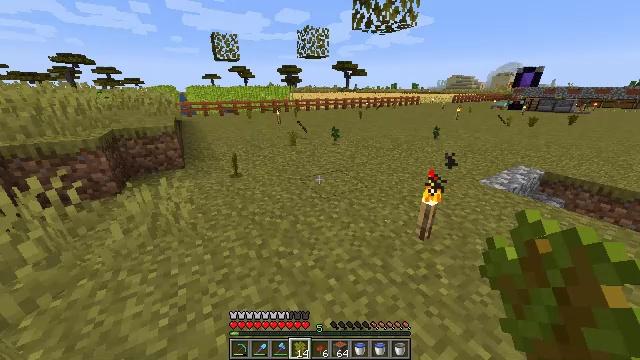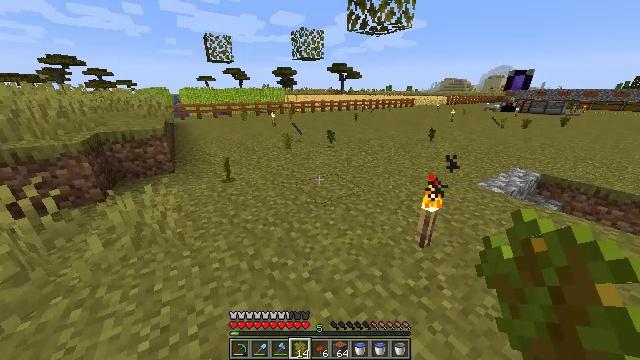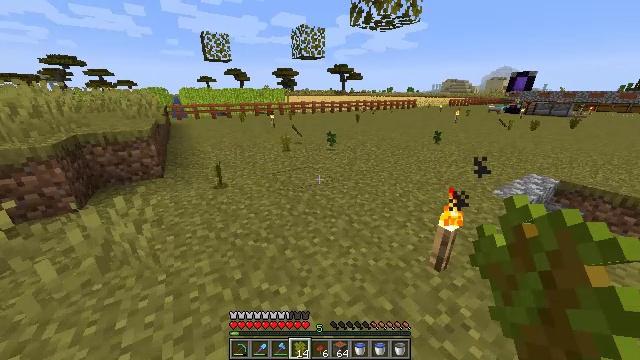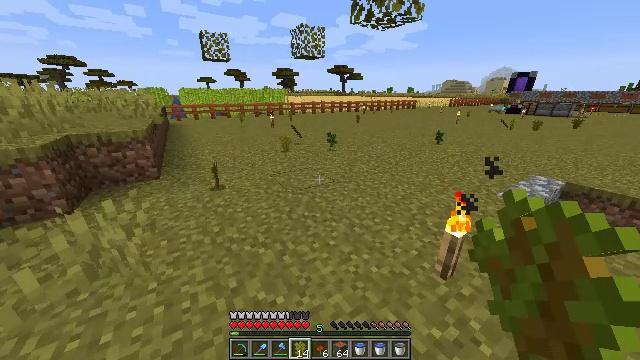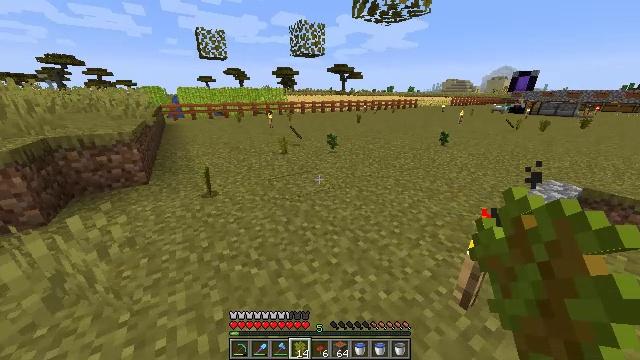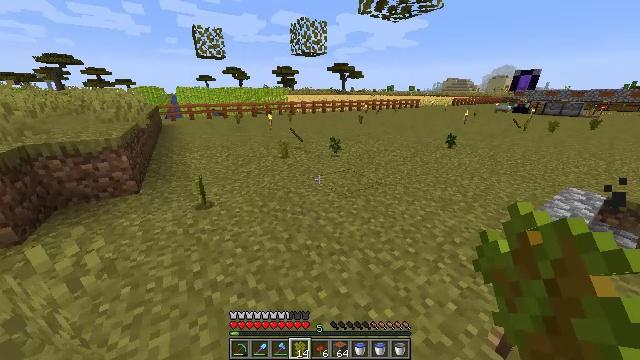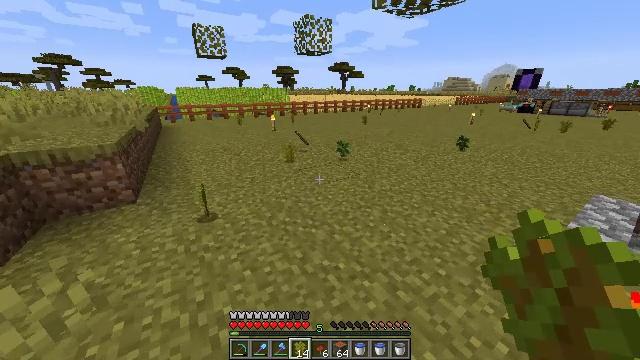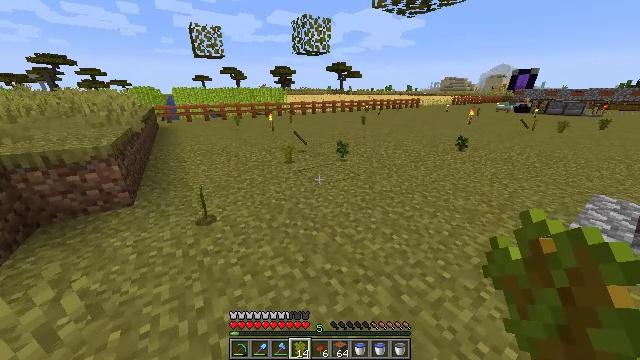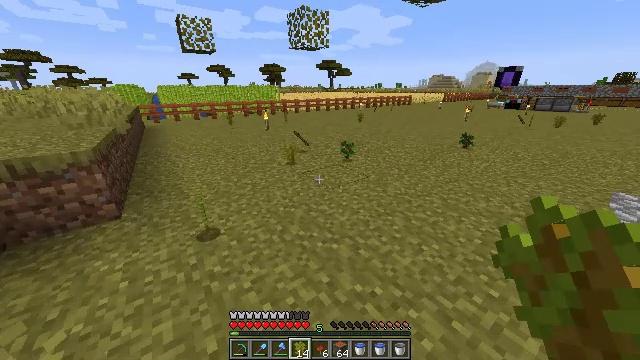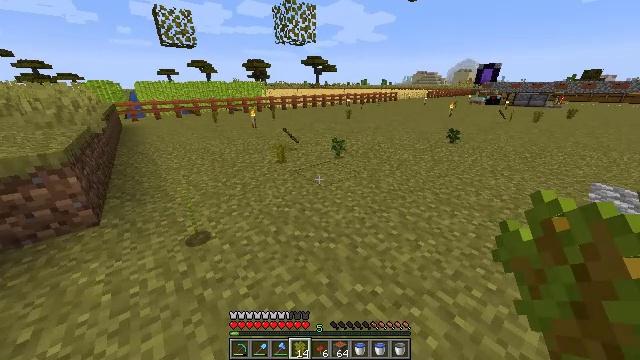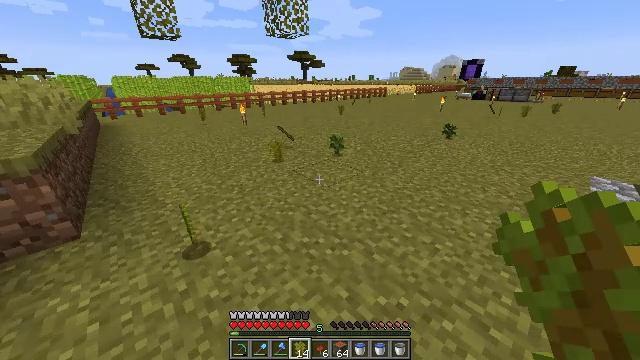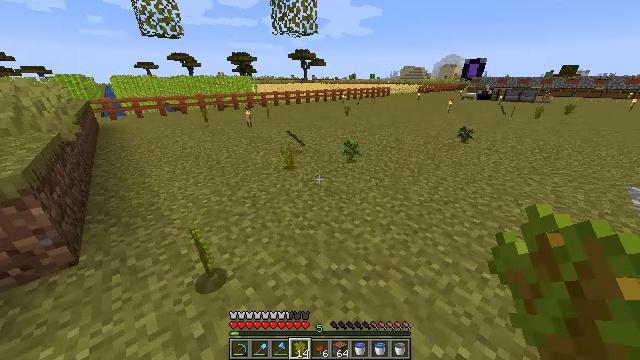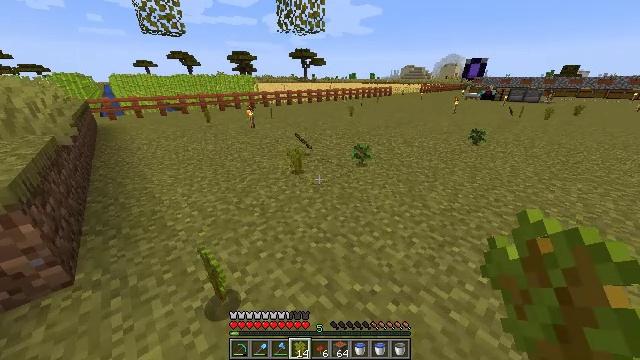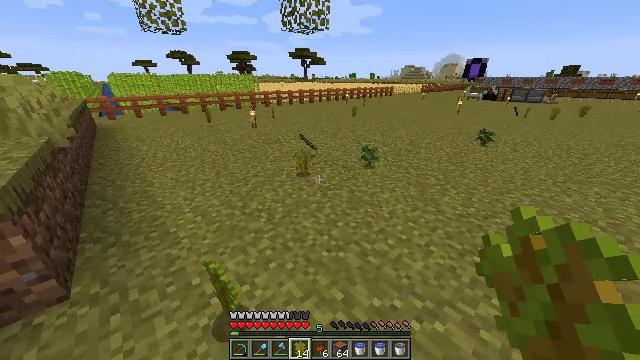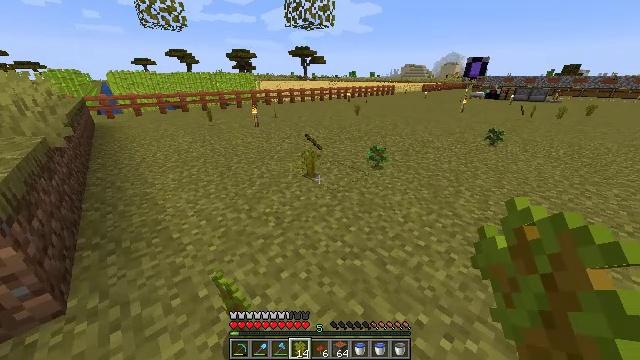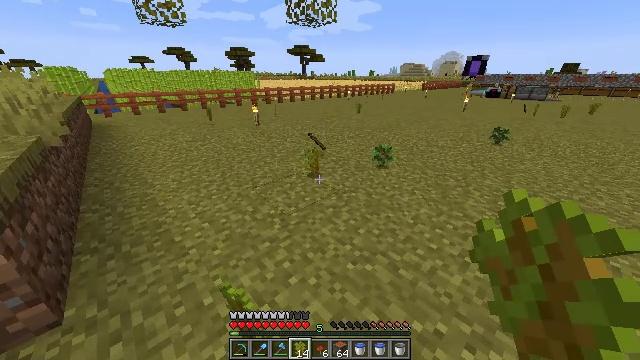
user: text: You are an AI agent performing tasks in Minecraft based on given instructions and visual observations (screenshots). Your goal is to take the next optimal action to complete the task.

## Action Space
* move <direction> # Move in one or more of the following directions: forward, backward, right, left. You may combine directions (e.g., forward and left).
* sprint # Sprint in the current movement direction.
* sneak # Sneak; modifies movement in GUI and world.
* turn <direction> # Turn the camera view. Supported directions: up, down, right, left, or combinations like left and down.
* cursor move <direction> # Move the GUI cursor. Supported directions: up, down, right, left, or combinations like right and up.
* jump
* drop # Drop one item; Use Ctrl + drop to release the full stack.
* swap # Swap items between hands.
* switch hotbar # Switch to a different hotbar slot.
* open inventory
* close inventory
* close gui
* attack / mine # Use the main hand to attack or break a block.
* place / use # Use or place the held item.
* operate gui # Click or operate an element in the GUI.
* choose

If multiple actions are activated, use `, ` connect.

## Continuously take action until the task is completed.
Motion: motion action
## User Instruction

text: Break the mature wheat plants.
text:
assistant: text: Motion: move forward, sprint, turn right
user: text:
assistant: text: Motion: move forward, sprint
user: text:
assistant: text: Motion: move forward, sprint
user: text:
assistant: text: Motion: move forward, sprint
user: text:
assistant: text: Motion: move forward and move left, sprint
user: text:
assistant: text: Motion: move forward and move left, sprint
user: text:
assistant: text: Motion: move forward and move left, sprint
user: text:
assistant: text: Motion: move forward and move left, sprint, turn right
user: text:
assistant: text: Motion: move forward and move left, sprint, turn right
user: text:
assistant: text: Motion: move forward and move left, sprint, turn right
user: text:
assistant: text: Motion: move forward and move left, sprint
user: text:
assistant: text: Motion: move forward and move left, sprint
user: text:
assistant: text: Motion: move forward and move left, sprint
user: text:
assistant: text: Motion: move forward and move left, sprint
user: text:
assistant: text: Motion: move forward and move left, sprint
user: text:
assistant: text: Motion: move forward, sprint
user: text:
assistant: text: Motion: move forward, sprint, turn right
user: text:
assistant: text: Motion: move forward, sprint, turn right
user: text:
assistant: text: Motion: move forward, sprint, turn right
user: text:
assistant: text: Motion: move forward, sprint, turn right
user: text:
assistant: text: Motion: move forward, sprint, turn right
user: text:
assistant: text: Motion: move forward, sprint, turn right
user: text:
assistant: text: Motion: move forward, sprint, turn right
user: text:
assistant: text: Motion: move forward, sprint, turn right
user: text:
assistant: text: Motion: move forward, sprint
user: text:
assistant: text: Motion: move forward, sprint
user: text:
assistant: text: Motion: move forward, sprint, turn right
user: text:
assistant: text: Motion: move forward, sprint, turn right
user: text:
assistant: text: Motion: move forward, sprint, turn right
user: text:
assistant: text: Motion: move forward, sprint, turn right